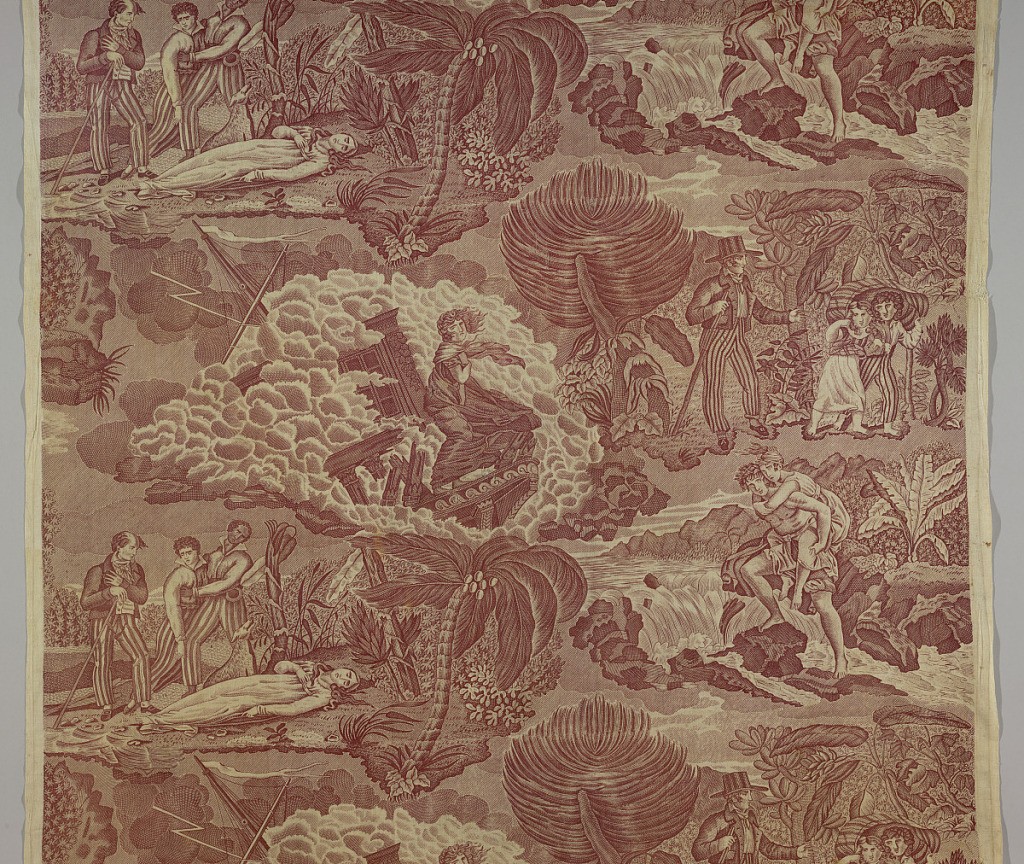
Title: Paul et Virginia
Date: mid-19th century
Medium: cotton Technique: printed by engraved roller on plain weave
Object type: Textile
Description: This is a late version of an original design by Huet for Oberkampf entitled "Paul et Virginia." Printed in eggplant on white and has four vignettes showing scenes from the romance.